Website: apple
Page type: customer-info-address
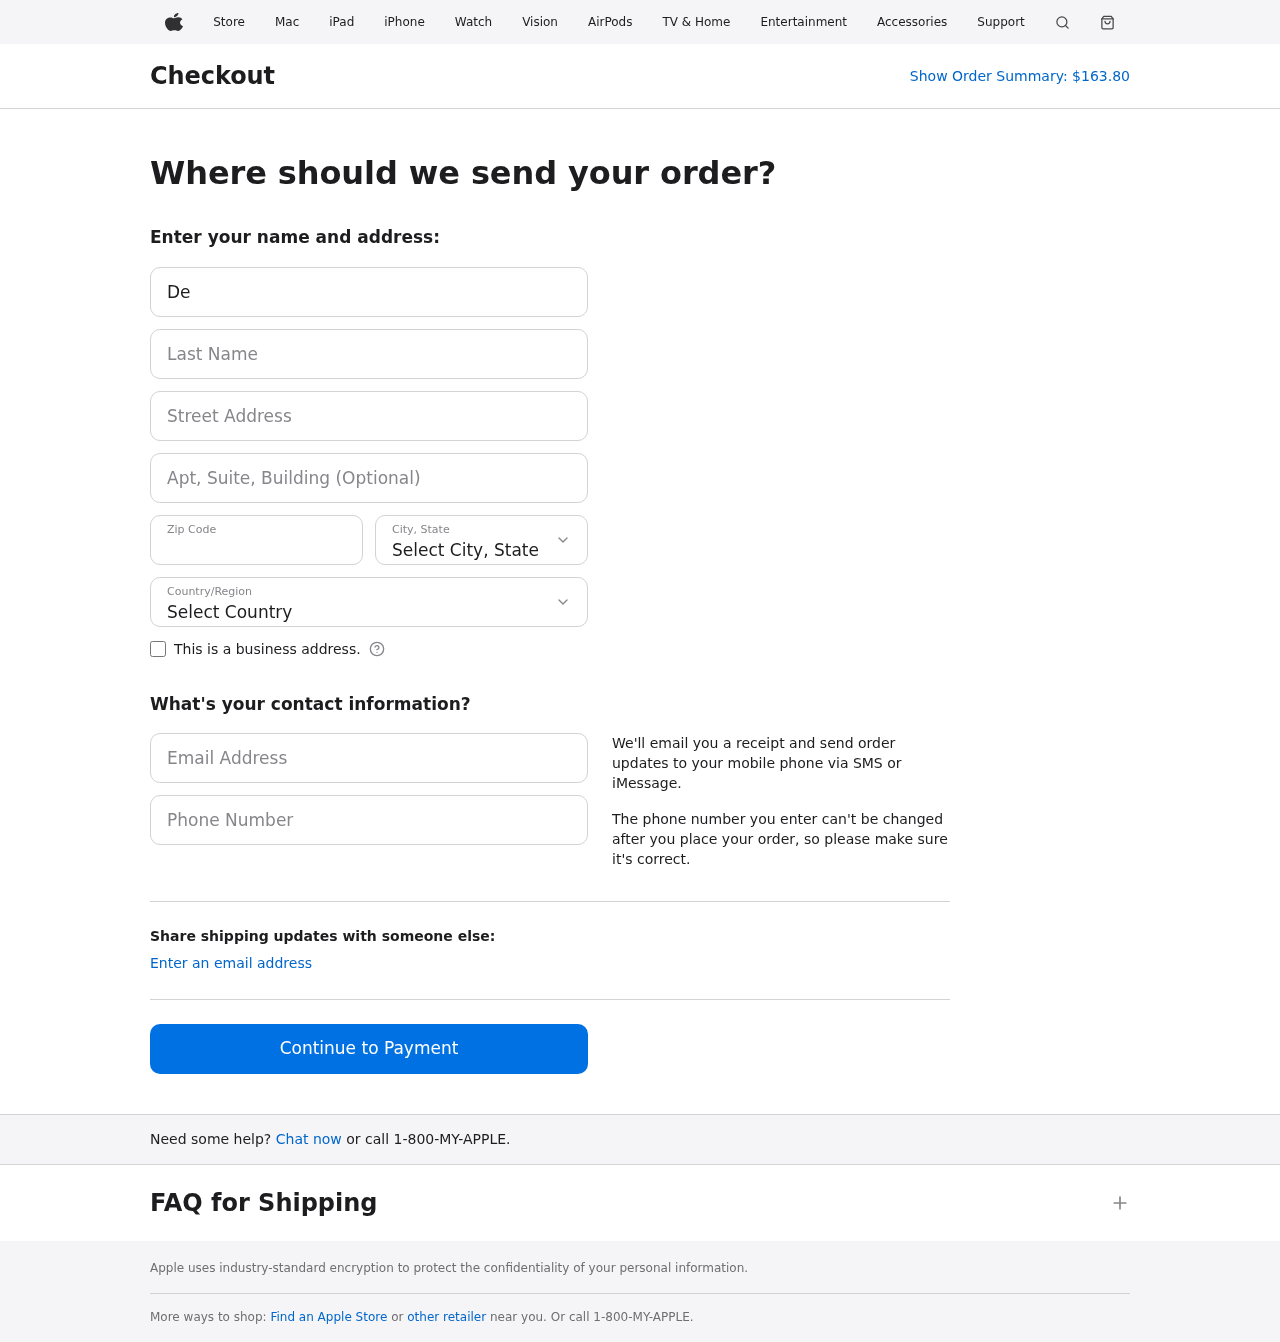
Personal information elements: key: PII_CITY_STATE
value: West Valerieton, SD
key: PII_COUNTRY
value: United States
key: PII_EMAIL
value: dclark@yahoo.com
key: PII_FIRSTNAME
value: Debra
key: PII_LASTNAME
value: Clark
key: PII_PHONE
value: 7015653309
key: PII_POSTCODE
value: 63445
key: PII_STREET
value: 03297 Patterson Branch Apt. 984
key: PII_STREET2
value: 8674 Hannah Square Suite 941
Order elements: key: ORDER_TOTAL
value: $163.80